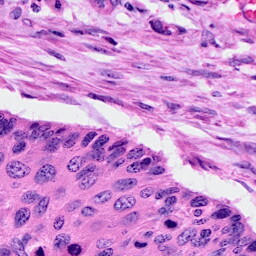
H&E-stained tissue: Cervix